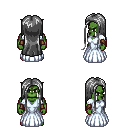
a pixel art fantasy rpg character, male body template, orc, green skin, underdress, gold greaves, gray extra-long hairstyle, leather bracers, ghillies, four views (front, back, left, right), 2x2 character sprite sheet, small pixel art, hard edges, no anti-aliasing